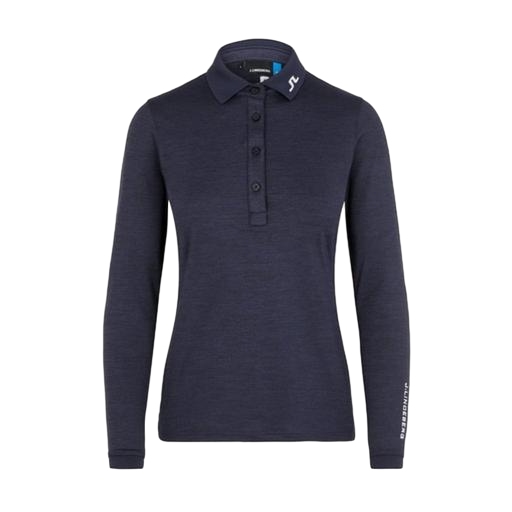
skinny-fit polo shirt, skinny-fit stretch polo shirt, blue skinny-fit stretch polo shirt, white background